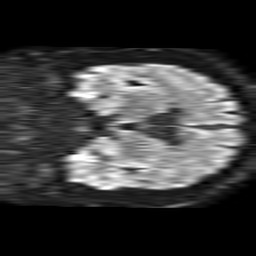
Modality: TRACE
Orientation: coronal
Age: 51
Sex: male
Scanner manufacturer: philips
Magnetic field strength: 1.5 T
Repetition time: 4.6 s
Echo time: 0.08528 s